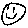
Label: smiley face